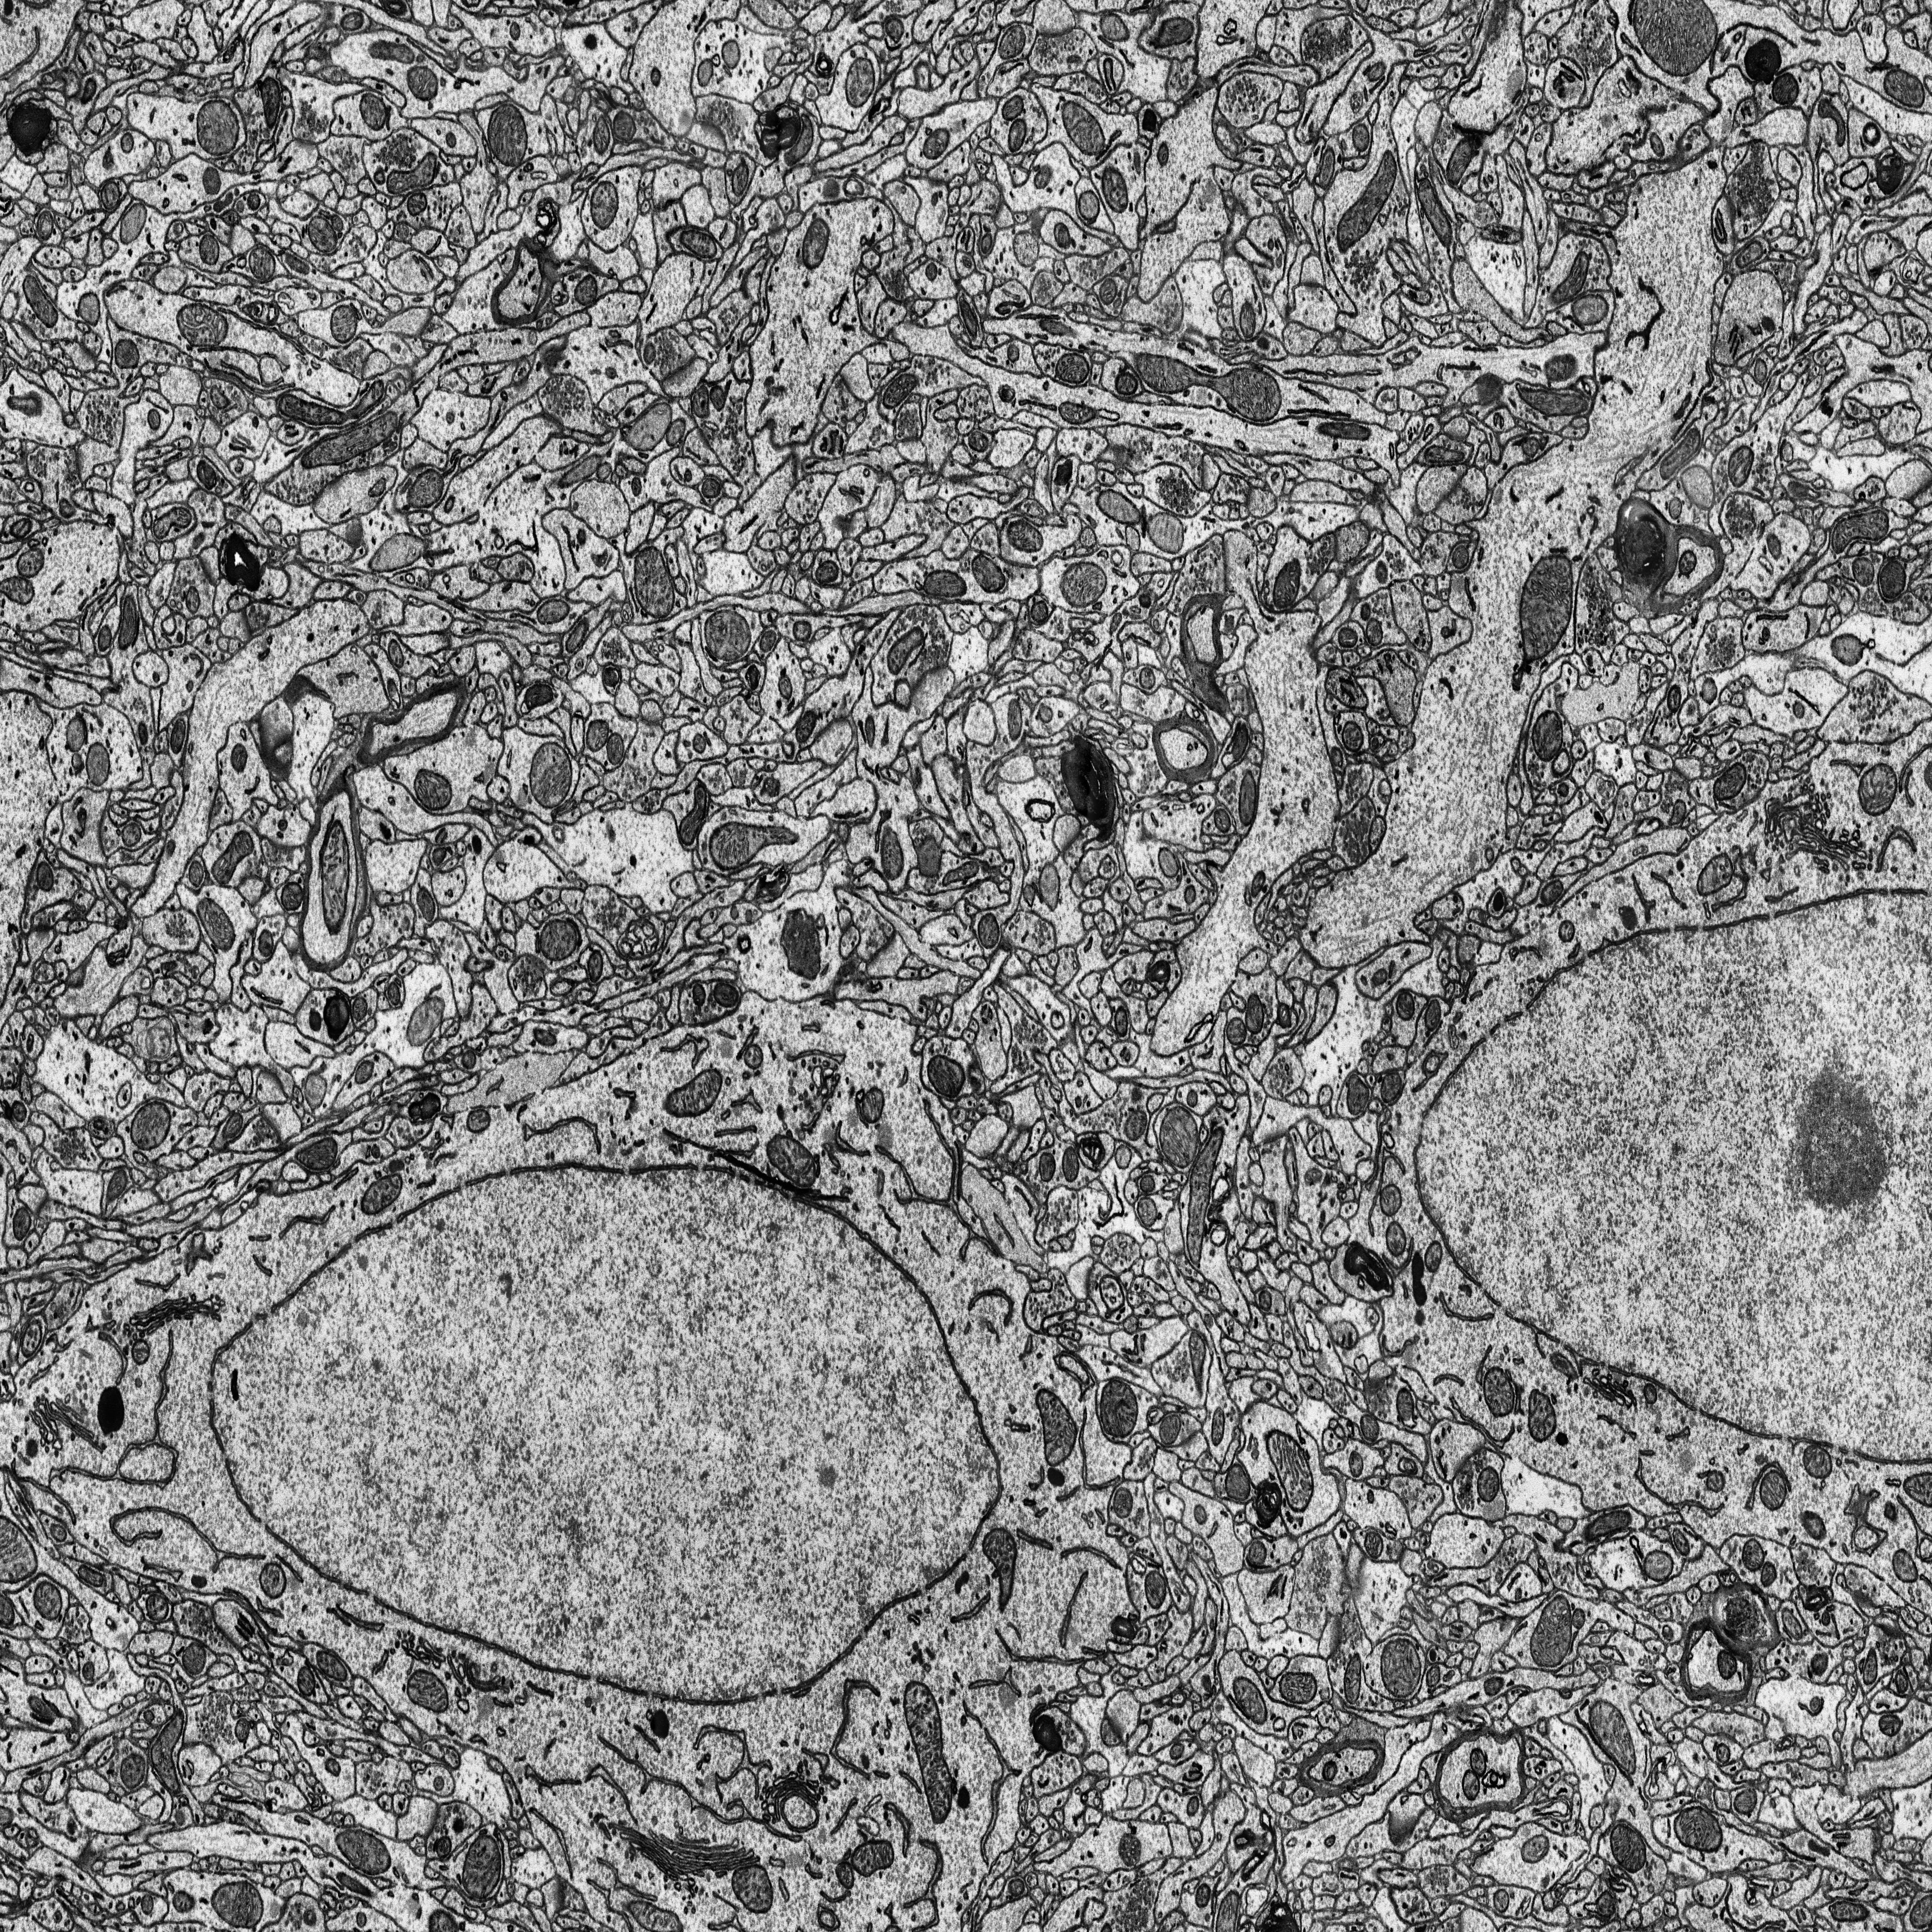
Electron microscopy slice of rat cortex tissue
Slice depth (z): 291
Mitochondria instances in slice: 380